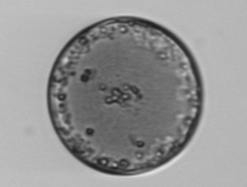
Label: Coscinodiscus